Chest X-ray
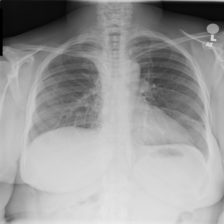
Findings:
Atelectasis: positive
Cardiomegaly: negative
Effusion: negative
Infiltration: negative
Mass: negative
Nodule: negative
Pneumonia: negative
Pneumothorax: negative
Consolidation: negative
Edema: negative
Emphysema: negative
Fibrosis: negative
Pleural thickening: negative
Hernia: negative